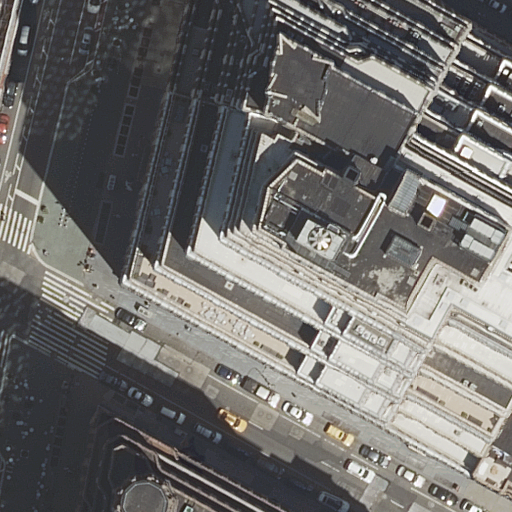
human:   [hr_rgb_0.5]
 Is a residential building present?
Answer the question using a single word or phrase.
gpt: yes

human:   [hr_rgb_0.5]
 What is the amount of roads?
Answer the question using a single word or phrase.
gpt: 3

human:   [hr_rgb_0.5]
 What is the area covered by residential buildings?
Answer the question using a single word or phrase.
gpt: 3547m2

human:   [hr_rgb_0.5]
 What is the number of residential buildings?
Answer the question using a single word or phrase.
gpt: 5

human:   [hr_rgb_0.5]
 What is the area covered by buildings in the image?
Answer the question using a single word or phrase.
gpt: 3547m2

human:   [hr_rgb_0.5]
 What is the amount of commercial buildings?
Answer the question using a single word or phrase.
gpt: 0

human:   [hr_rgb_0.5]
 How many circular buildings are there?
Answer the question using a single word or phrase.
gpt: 0

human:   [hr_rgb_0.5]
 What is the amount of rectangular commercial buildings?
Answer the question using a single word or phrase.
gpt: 0

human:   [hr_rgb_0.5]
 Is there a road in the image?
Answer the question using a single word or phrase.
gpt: yes

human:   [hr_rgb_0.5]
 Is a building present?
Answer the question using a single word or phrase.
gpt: yes

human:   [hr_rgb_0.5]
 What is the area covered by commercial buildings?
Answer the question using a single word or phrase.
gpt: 0m2

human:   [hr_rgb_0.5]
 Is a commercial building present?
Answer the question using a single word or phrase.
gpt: no

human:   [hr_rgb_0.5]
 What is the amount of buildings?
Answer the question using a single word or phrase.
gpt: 5

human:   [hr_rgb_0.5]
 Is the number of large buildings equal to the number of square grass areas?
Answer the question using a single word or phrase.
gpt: no

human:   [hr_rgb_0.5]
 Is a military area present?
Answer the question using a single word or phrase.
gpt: no

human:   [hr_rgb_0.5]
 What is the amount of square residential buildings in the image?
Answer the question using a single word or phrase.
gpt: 0

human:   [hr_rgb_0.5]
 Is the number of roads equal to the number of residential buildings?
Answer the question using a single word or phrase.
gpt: no

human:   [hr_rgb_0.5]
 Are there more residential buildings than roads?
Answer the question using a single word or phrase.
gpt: yes

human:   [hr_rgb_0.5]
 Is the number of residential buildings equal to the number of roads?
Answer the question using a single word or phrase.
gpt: no

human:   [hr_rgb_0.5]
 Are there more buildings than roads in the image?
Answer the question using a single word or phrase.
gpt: yes

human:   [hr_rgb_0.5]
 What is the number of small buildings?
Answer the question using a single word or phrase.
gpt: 0

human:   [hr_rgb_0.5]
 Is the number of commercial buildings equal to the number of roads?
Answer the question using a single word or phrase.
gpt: no

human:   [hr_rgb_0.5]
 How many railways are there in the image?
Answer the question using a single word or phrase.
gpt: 0

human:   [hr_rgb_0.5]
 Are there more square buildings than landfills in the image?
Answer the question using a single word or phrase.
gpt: no

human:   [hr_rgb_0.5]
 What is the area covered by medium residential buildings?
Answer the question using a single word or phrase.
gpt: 497m2

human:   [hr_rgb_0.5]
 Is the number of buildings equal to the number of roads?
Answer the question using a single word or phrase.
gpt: no

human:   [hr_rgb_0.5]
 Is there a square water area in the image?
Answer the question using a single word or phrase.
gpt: no

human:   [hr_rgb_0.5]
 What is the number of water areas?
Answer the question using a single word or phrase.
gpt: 0

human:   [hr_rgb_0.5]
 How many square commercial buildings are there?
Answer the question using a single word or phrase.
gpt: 0

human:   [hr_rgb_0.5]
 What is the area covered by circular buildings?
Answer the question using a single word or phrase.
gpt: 0m2

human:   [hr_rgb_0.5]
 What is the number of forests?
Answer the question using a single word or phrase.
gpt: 0

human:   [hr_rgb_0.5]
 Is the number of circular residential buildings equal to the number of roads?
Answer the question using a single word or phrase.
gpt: no

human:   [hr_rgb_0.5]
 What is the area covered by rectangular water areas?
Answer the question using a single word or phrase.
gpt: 0m2

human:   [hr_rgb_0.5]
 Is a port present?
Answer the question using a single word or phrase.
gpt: no

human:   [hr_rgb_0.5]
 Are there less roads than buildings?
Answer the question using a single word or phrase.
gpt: yes

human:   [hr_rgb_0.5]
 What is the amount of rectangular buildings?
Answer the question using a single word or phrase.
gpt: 2

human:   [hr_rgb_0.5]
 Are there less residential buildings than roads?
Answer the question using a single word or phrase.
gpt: no

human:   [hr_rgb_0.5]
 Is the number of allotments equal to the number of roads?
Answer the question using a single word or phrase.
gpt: no

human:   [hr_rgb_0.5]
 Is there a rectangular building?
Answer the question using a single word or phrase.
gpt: yes

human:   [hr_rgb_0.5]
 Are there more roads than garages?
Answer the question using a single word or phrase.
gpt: yes

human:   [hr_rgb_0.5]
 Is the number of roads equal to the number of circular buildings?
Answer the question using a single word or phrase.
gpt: no

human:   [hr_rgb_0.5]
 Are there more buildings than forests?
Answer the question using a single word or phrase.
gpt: yes

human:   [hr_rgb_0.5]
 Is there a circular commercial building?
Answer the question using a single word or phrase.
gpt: no

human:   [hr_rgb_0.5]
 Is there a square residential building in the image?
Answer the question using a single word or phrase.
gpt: no

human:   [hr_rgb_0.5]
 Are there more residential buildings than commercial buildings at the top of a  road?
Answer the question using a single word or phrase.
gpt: yes

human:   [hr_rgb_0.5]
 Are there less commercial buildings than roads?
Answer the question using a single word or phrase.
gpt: yes

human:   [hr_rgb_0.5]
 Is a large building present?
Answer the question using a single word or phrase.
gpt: yes

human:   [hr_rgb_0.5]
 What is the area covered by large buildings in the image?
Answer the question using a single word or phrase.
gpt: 3049m2

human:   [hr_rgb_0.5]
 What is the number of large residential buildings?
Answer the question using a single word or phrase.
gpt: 4

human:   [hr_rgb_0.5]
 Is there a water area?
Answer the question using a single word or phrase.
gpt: no

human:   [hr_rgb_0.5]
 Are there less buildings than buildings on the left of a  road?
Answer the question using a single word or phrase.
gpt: no

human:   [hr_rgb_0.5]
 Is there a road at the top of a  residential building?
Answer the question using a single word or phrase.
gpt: yes

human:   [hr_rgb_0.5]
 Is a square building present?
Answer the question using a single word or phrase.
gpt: no

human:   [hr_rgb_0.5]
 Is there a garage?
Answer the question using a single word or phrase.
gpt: no

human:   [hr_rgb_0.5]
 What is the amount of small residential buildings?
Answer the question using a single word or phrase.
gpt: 0

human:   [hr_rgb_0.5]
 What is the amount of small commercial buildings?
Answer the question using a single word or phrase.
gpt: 0

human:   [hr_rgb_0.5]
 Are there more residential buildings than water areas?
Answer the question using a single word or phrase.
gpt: yes

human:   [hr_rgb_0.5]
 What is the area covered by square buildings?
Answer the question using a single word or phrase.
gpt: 0m2

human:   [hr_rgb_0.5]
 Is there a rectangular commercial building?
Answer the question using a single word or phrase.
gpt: no

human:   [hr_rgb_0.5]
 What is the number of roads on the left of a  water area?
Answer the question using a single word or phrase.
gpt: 0

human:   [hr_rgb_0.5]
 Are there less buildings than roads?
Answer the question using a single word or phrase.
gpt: no

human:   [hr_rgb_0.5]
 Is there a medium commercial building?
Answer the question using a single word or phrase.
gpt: no

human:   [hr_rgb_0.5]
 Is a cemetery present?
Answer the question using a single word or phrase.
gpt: no

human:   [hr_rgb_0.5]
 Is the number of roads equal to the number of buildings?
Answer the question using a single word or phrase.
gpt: no